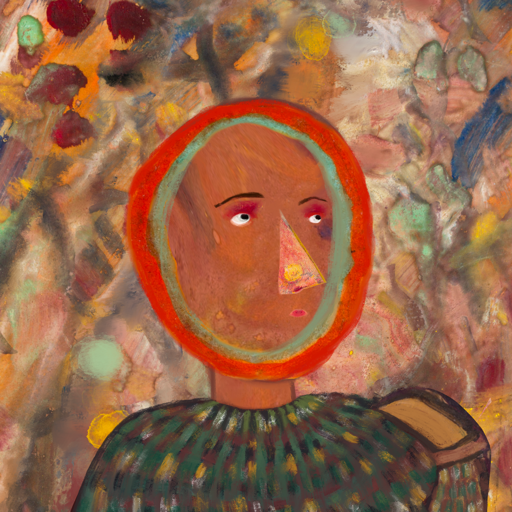
Background: Mother_And_Son_Mother, Head And Neck Side: Mother_And_Son_Son, Face Side: Irani, Bust: After_Raid, Hair Side: Sisters, Head Accessory: Blank, Second Necklace: Blank, Necklace: Blank, Baby: Blank